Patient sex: F
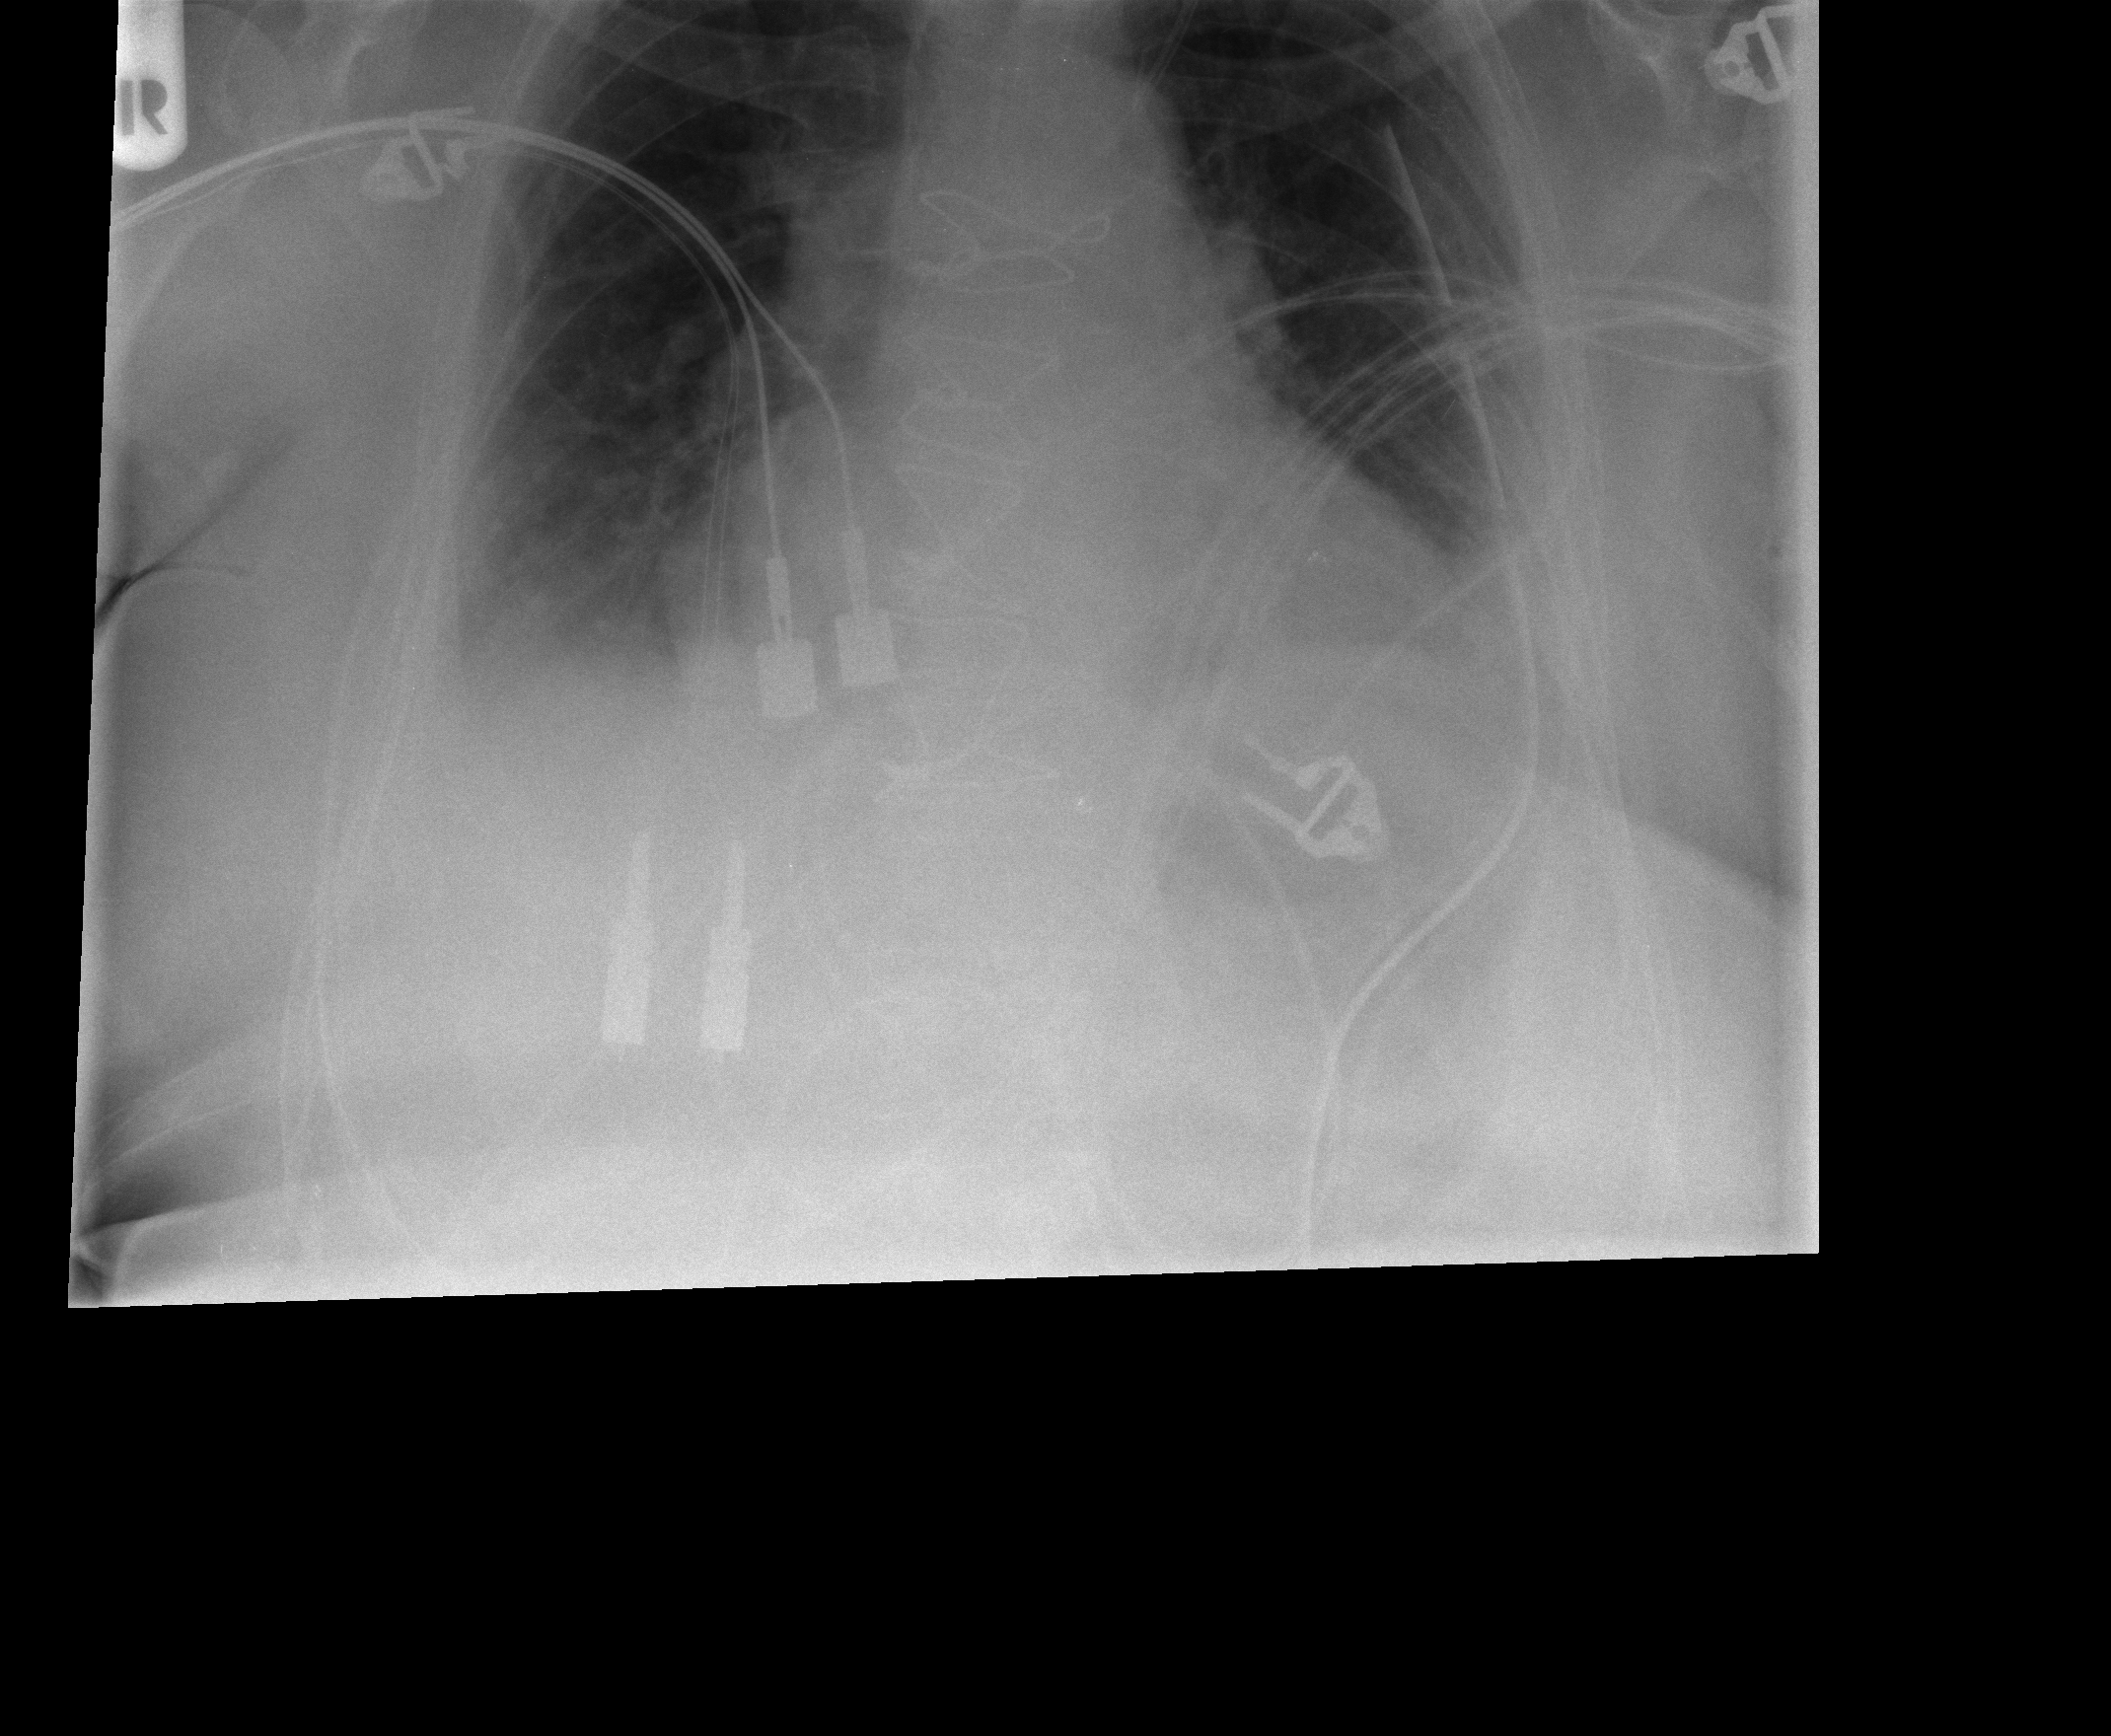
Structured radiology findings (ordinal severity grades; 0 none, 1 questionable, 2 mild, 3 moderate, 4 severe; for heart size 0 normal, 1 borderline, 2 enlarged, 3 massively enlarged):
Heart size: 2
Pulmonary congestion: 0
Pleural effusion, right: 1
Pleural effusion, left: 1
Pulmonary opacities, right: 0
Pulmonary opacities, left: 0
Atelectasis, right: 2
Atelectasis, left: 2